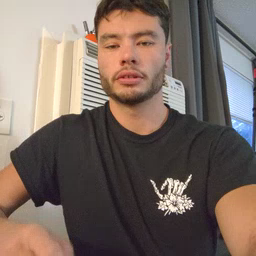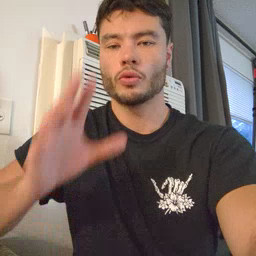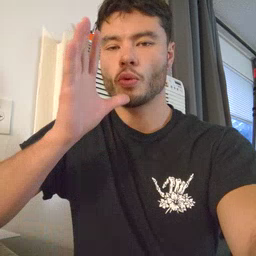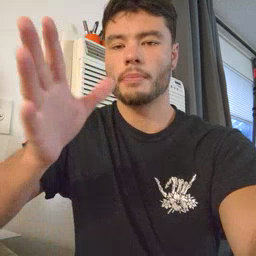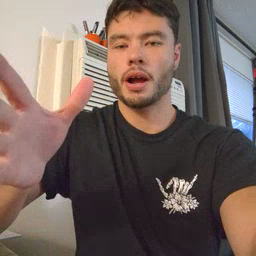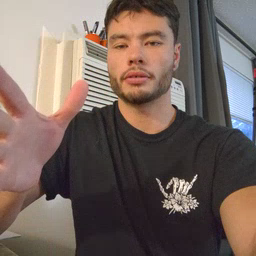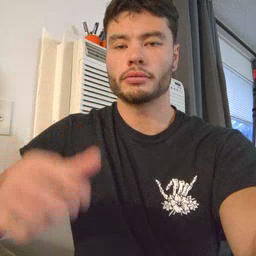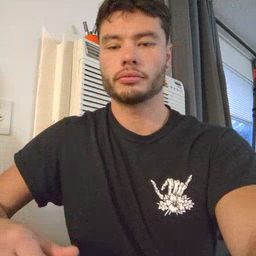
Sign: grandma